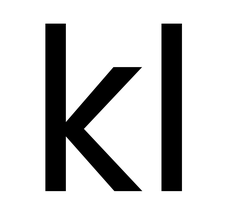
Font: Poppins-Regular